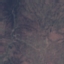
Land use / land cover class: HerbaceousVegetation